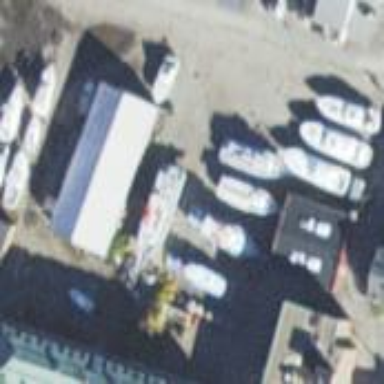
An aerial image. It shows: Boat storage facility.